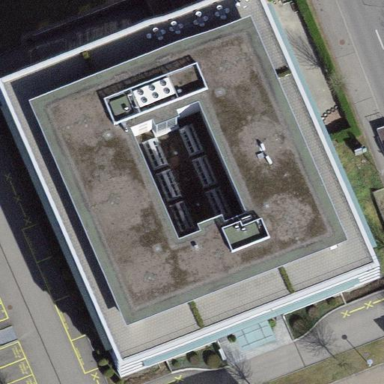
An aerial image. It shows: Commercial building.